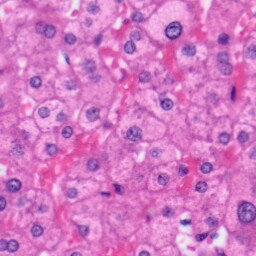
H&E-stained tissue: Liver